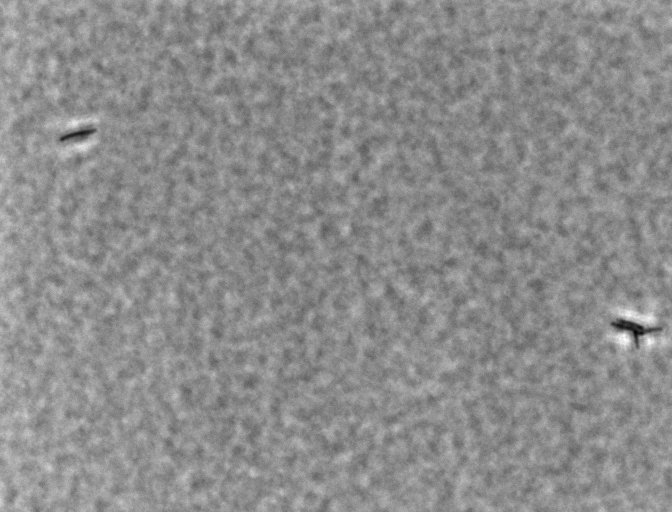
Bacillus coagulans